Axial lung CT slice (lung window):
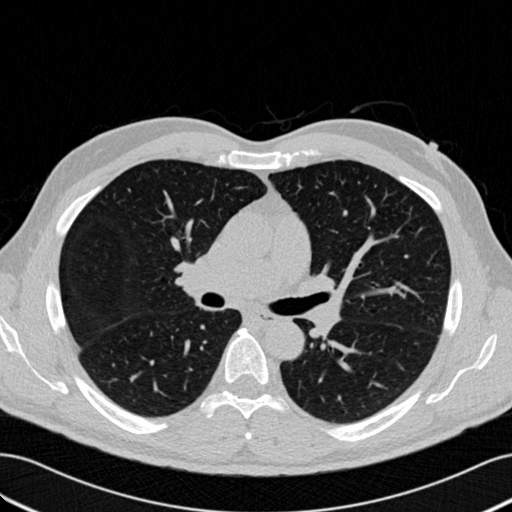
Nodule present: no